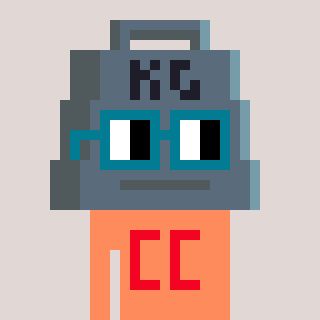
a pixel art character with square dark green glasses, a weight-shaped head and a peachy-colored body on a warm background